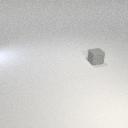
small gray rubber cube